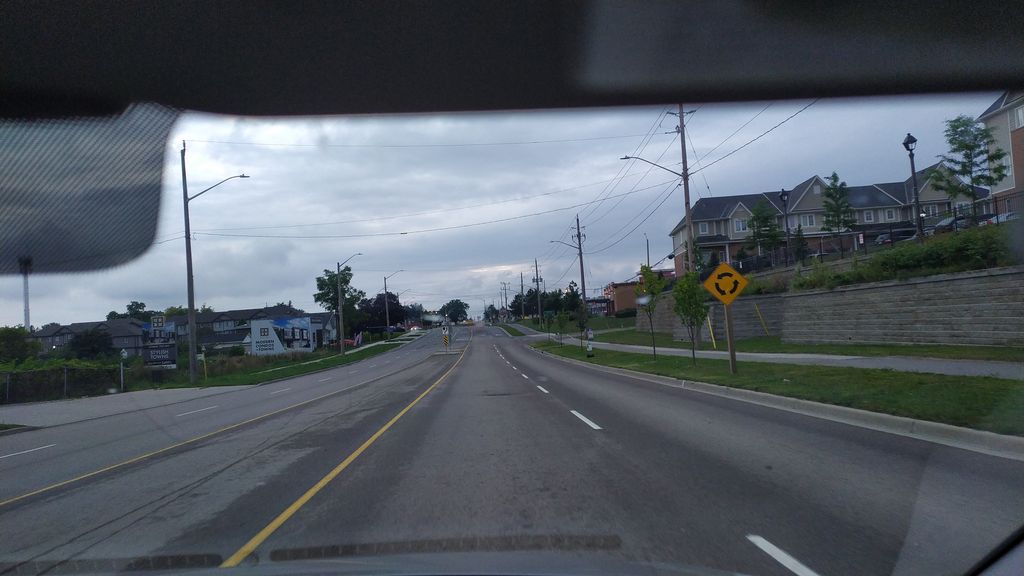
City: kitchener-waterloo